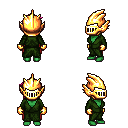
a pixel art fantasy rpg character, female body template, orc, green skin, green robe, red pants, pink pixie cut hairstyle, gold helm, gold gloves, four views (front, back, left, right), 2x2 character sprite sheet, small pixel art, hard edges, no anti-aliasing